Question: I've been trying to connect Excel to online mysql database.
Im using 5.1 DSN ODBC, gone through the process but when im establishing the connection of mysql and excel an error occured.
'Connection Failed: [HY000] [MYSQL][ODBC 5.1 Driver]Access denied for user 'icafeown'@'118.252.49.9'(userpassword: YES)'
I've been in the same questions like this but i cant establish the correct connection.
im using Cpanel for the domain and i already used 'Remote MySQL'.
and the Database: Dropdown are empty.
Thank you.
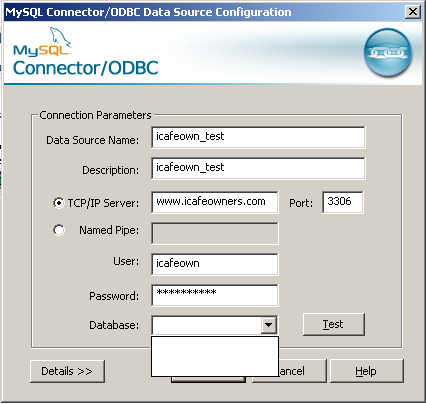
Answer: Access denied means that you've successfully established a TCP connection to the MySQL server, but don't have appropriate permissions within MySQL to actually "log in" to the server.
Usually this is because of a mis-match on the 'host' portion of the MySQL user account. e.g. You may have created a 'someone@example.com' account in MySQL, but your client's IP address cannot be reverse-lookuped to confirm that it is "example.com". MySQL only sees the IP you connect from, not the hostname. If your 118.252.49.9 can't be resolved to be 'example.com', you won't get it.
Same goes for connections on the same machine. You may have your someone@example.com MySQL account, but MySQL will see a connection come in from 127.0.0.1/localhost, which is NOT "example.com".